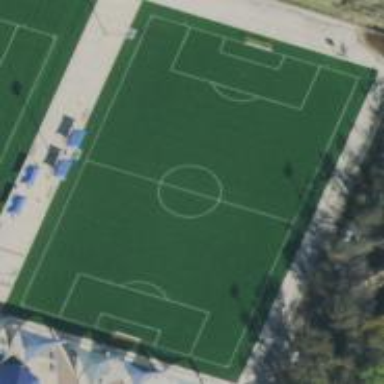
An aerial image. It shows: Soccer pitch designated for leisure and sports activities.